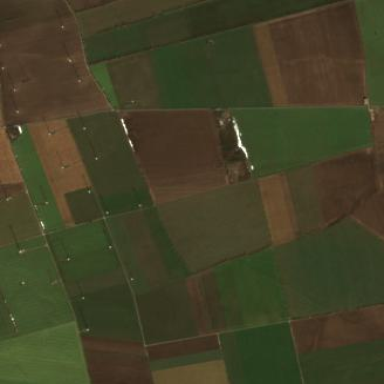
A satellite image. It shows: View of farmland.